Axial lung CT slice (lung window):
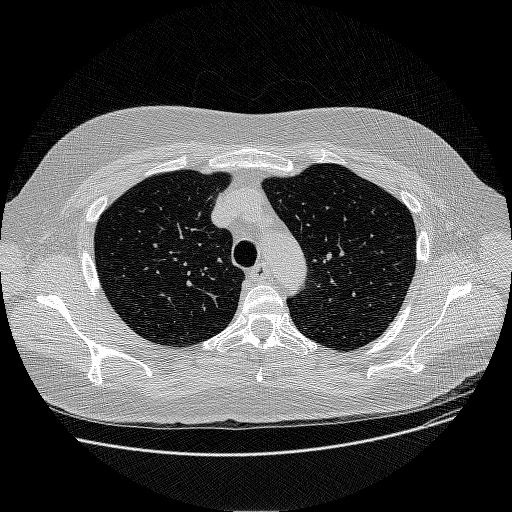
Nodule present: no